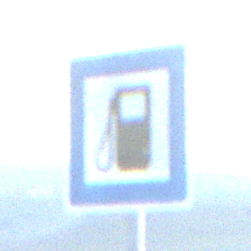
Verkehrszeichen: Tankstelle
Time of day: SunriseSunset
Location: Outdoor (RoadRail)
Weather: PartlyCloudy
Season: NotSpecified
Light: Natural